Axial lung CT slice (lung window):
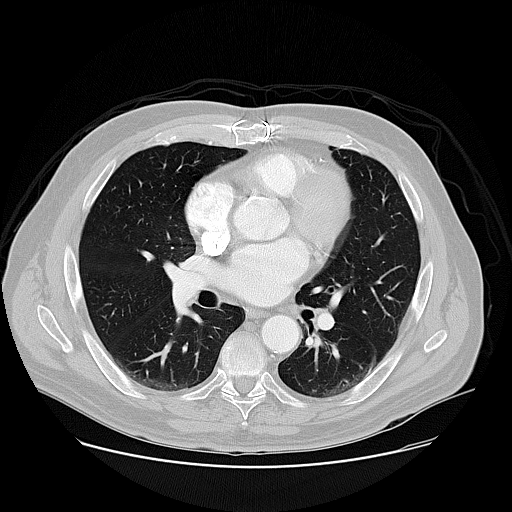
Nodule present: no